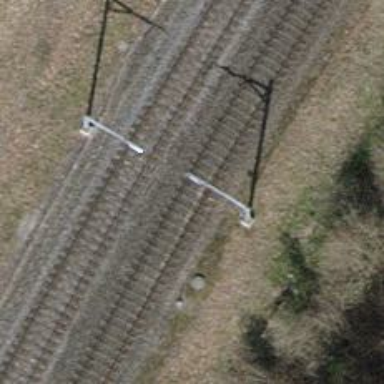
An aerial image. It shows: Railway milestone.